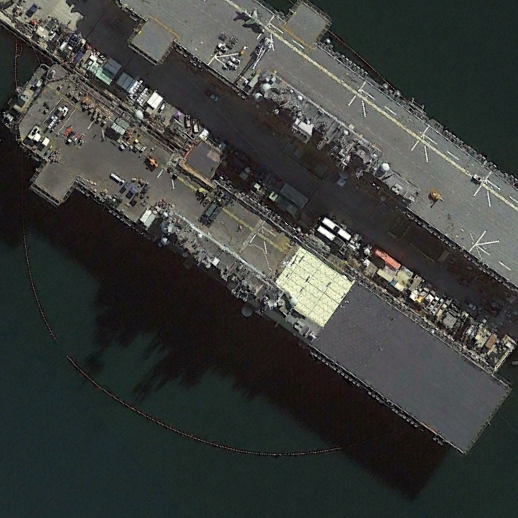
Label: assault